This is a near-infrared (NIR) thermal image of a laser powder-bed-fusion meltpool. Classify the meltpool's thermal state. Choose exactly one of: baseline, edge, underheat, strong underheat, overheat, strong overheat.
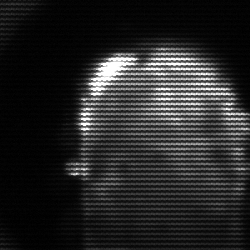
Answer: baseline